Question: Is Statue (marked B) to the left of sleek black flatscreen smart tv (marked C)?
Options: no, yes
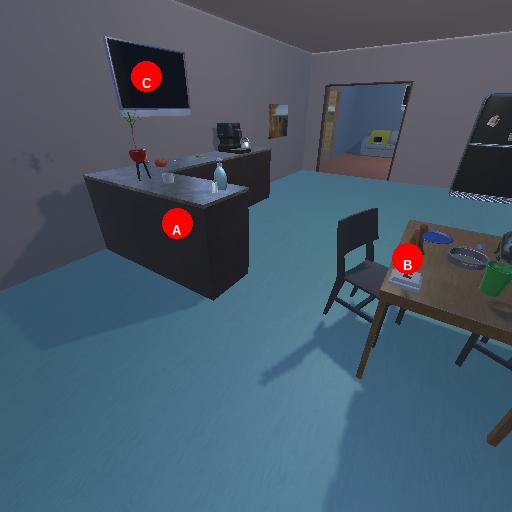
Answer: no